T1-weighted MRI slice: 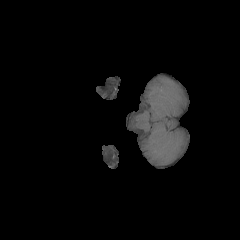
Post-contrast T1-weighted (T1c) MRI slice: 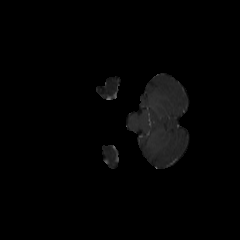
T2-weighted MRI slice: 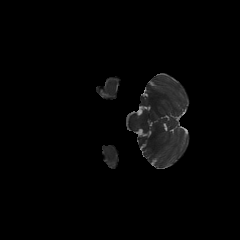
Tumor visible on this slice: no